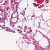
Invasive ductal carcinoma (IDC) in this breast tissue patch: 0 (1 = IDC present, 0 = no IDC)